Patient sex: M
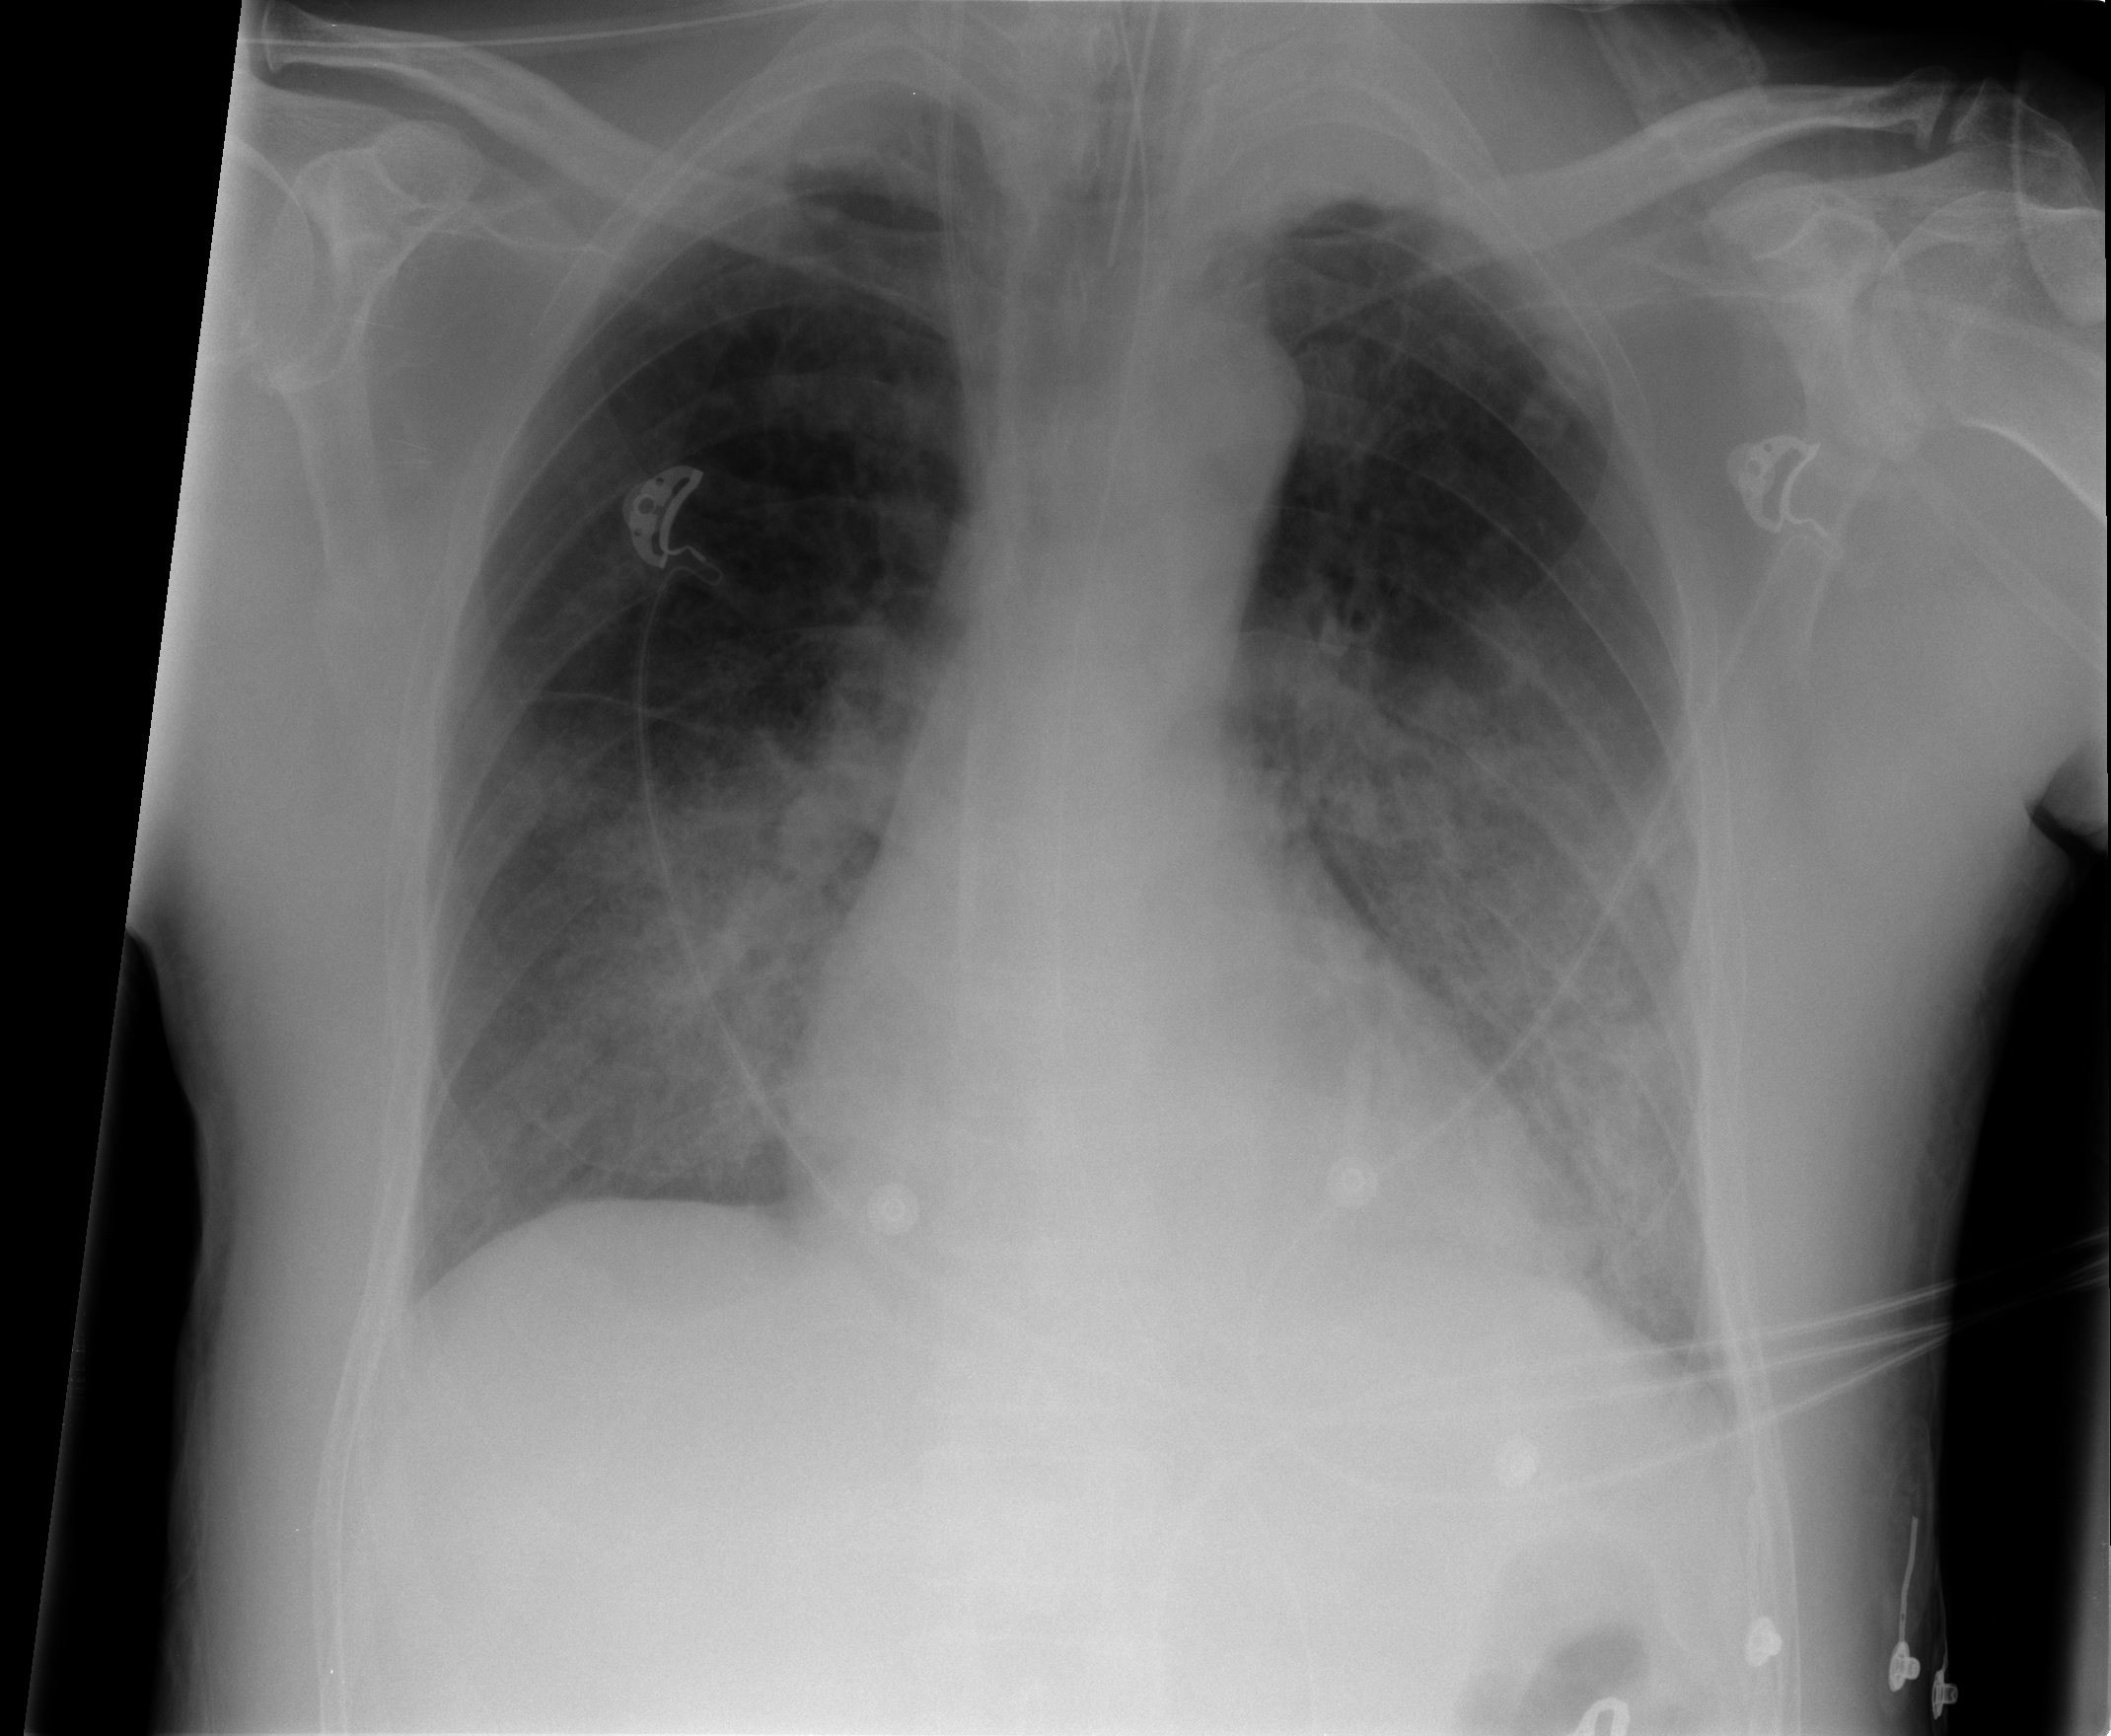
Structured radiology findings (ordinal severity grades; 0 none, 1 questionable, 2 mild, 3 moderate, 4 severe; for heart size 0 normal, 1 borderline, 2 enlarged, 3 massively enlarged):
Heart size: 0
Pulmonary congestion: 1
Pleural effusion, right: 1
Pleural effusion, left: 1
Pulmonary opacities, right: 3
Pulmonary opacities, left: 3
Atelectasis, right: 1
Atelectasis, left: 1